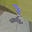
Label: 2